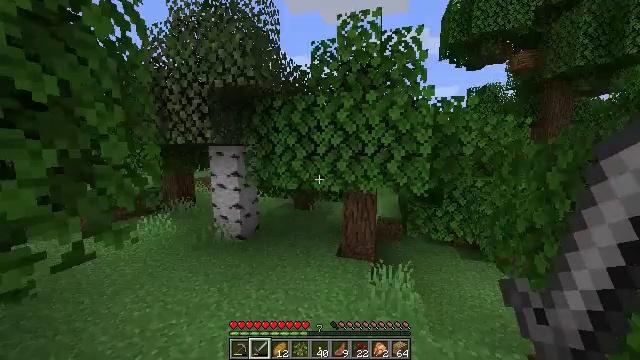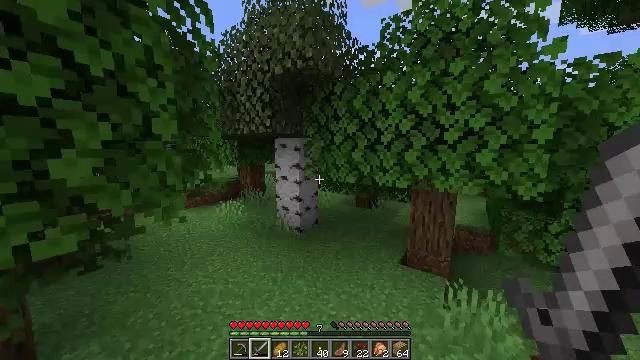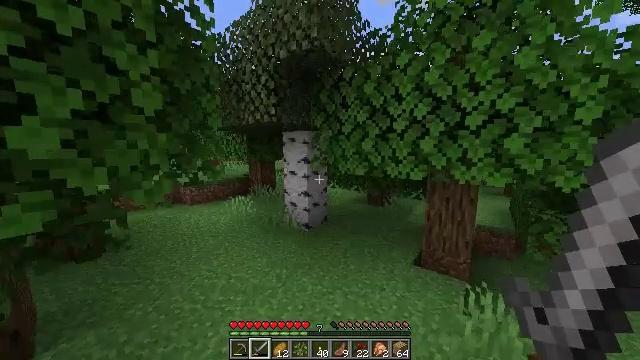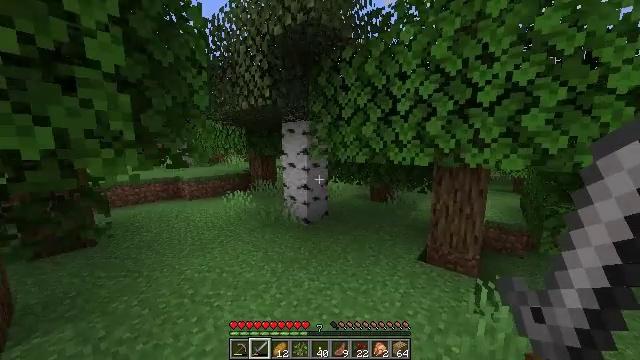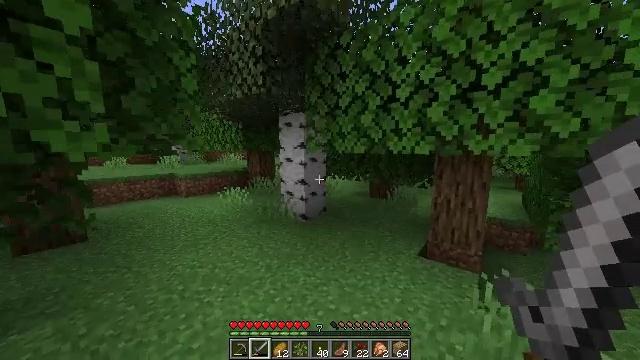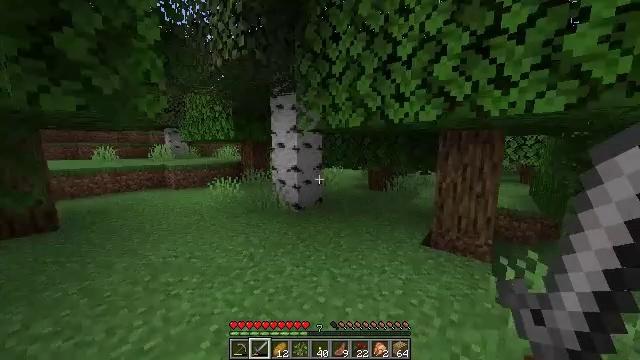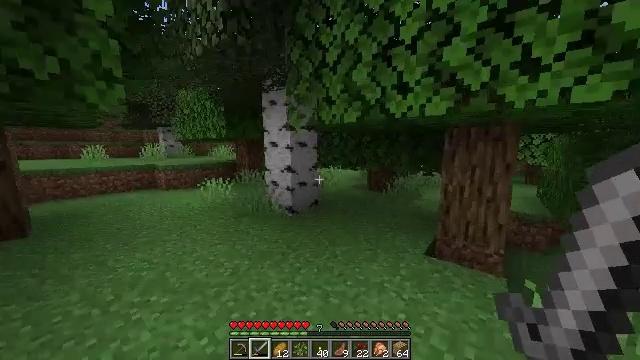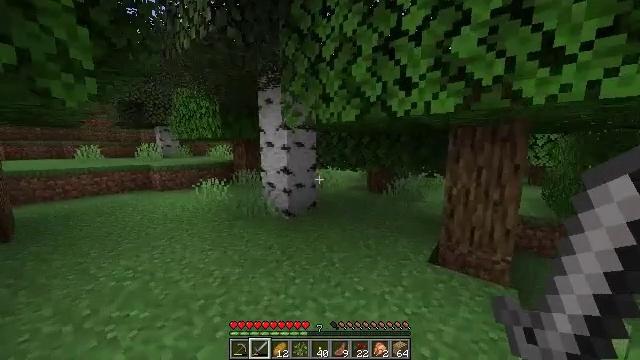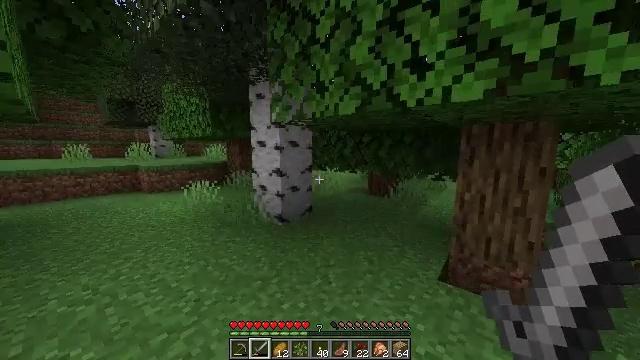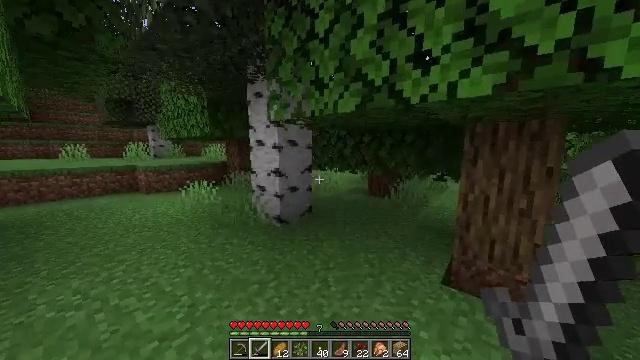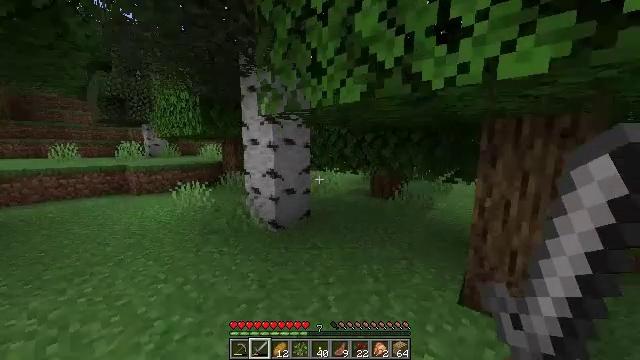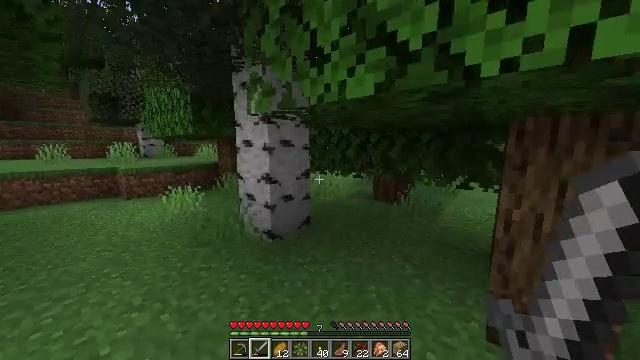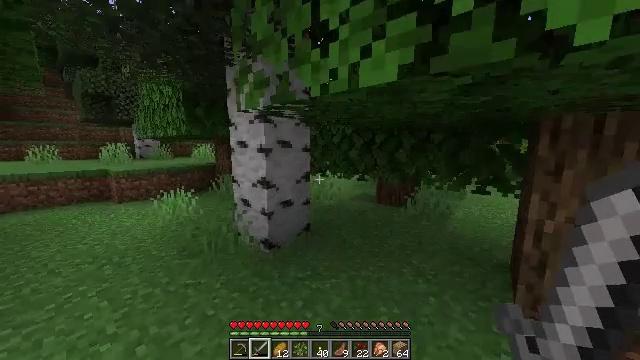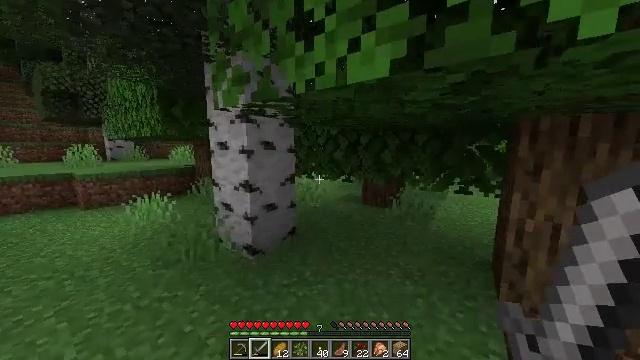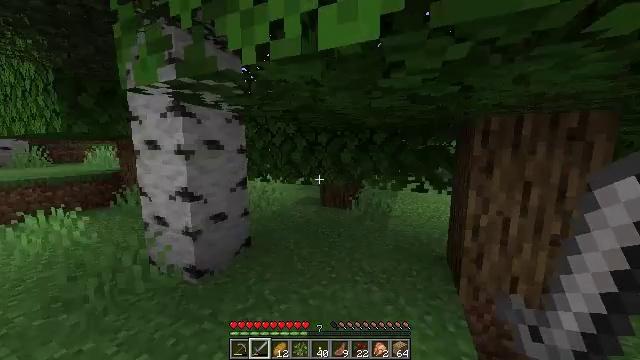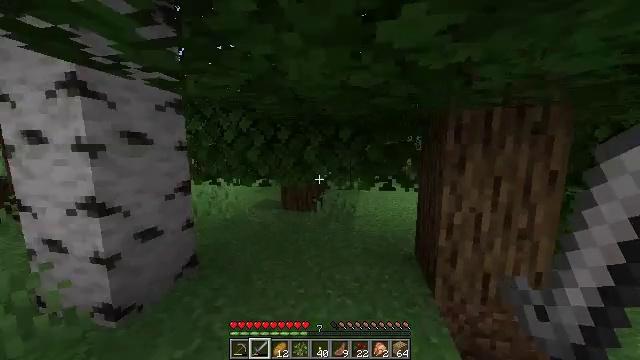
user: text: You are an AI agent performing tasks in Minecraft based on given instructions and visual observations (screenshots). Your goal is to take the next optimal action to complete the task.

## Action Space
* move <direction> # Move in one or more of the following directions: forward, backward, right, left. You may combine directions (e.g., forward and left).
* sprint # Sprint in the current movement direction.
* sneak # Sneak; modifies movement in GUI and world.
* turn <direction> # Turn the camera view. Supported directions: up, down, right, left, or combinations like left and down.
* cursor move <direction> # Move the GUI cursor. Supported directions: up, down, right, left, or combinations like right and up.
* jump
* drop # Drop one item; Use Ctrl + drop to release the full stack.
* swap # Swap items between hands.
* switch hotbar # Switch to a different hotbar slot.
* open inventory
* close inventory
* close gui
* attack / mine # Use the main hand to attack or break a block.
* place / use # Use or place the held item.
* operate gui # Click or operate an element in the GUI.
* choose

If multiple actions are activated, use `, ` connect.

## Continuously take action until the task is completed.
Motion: motion action
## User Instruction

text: Break oak leaves from the trees.
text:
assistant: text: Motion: move forward, sprint, turn left
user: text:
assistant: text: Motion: move forward, sprint, turn left
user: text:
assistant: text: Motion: move forward, sprint, turn left
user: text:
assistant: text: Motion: move forward, sprint
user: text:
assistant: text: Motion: move forward, sprint
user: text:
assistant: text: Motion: move forward, sprint
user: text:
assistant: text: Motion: move forward, sprint
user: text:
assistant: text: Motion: move forward, sprint
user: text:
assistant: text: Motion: move forward, sprint
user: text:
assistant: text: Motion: move forward, sprint
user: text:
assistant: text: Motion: move forward, sprint
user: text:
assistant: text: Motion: move forward, sprint
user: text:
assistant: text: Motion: move forward, sprint, turn right
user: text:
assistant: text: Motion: move forward, sprint, turn right
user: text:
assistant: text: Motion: move forward, sprint, turn right
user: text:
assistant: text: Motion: move forward, sprint, turn right
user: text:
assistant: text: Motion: move forward, sprint, turn right
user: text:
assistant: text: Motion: move forward, sprint, turn right
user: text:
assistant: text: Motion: move forward, sprint, turn right
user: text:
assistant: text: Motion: move forward, sprint, turn right
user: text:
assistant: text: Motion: move forward, sprint
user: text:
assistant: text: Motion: move forward, sprint
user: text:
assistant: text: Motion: move forward, sprint, attack / mine
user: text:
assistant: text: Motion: move forward, sprint, turn right, attack / mine
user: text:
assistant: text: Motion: move forward, sprint, turn right, attack / mine
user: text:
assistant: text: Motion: move forward, sprint, attack / mine
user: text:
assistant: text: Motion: move forward, sprint, attack / mine
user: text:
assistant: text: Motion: move forward, sprint, turn right, attack / mine
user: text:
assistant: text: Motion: move forward, sprint, turn right, attack / mine
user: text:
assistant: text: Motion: move forward, sprint, turn right, attack / mine